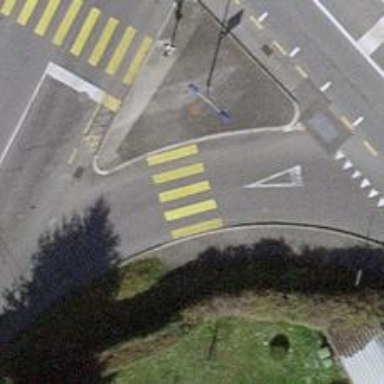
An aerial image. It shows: Uncontrolled road crossing.